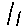
Label: line